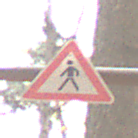
Verkehrszeichen: FussgaengerRechts
Umgebung: Outdoor, Nature
Tageszeit: MorningAfternoon
Wetter: Overcast
Licht: Natural
Jahreszeit: Autumn
Kontrast: LowContrast